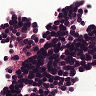
Metastatic tissue present: no